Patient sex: M
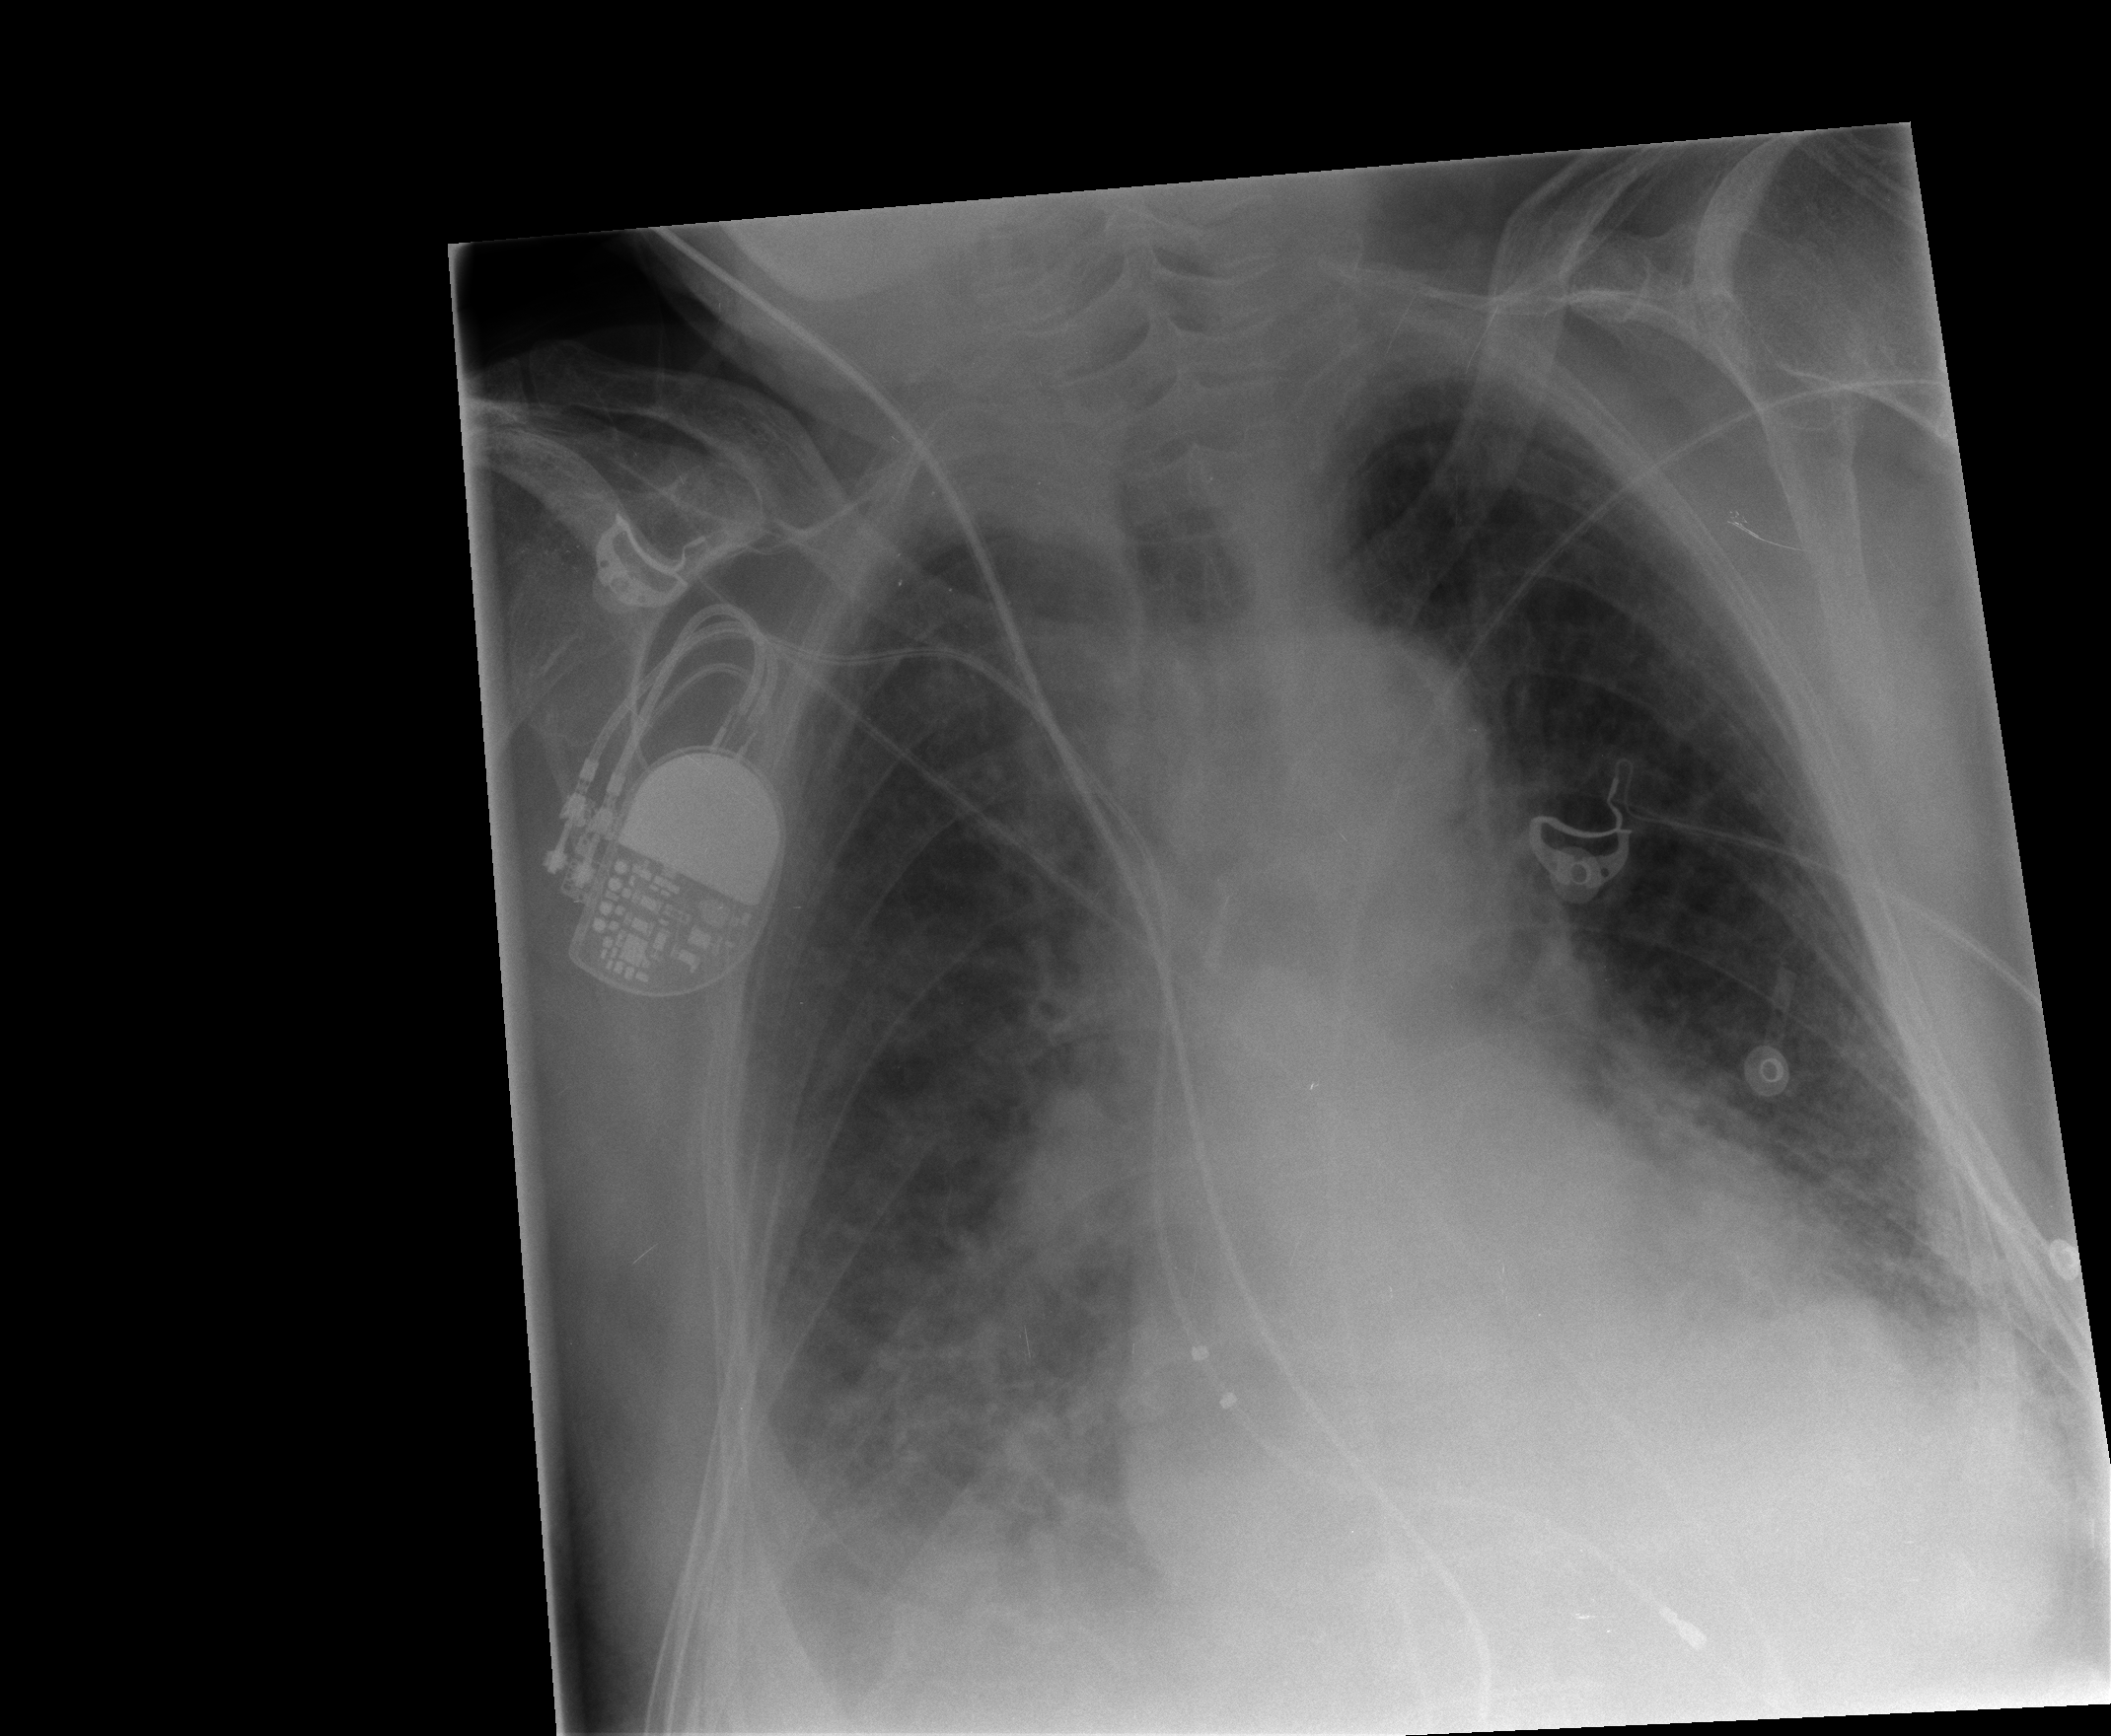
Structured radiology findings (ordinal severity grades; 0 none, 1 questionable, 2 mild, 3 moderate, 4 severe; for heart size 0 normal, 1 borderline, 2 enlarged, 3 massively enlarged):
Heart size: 2
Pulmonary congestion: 2
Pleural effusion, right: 2
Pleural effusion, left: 1
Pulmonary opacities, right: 1
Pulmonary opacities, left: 1
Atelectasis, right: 2
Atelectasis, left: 2